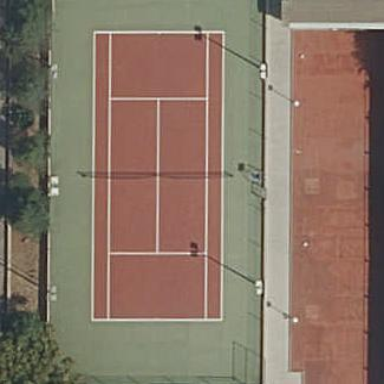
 located on pitch designated for leisure land."